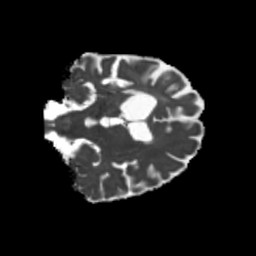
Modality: MD
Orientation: coronal
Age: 70
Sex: male
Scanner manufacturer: siemens
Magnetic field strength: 3 T
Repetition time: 5.25 s
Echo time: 0.08 s